RGB frame:
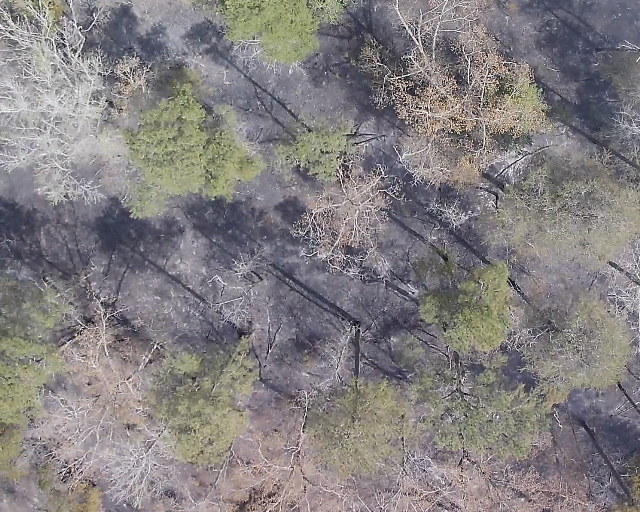
Thermal frame:
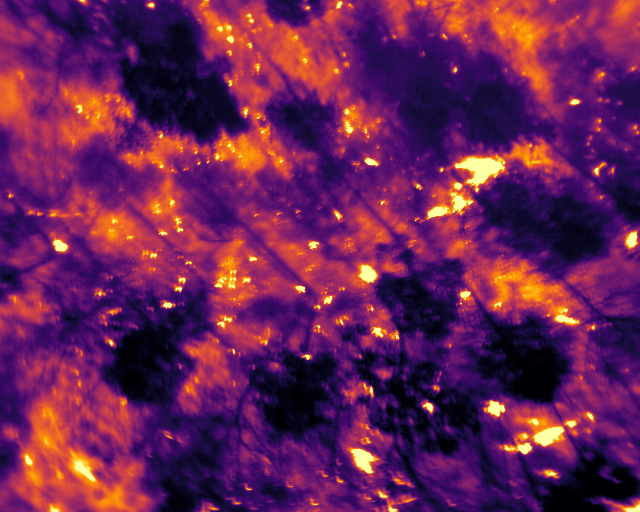
Captured: 2026-02-26 03:43:13
Pixels at or above 80 °C: 1244 (fraction of frame: 0.003796)